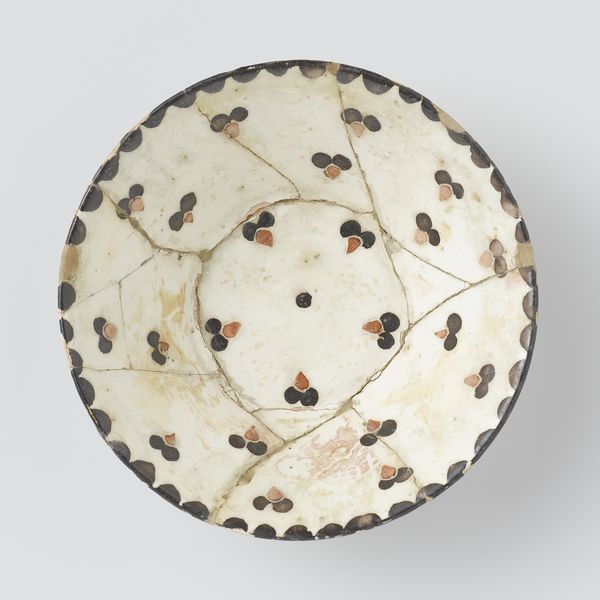
Titel: Kom gedecoreerd met stippen op een witte sliblaag
Standort: Amsterdam
Institution: Rijksmuseum
Schlagwörter: red, white, black, pot, flower, orange, dots, ceramic, dish, plate, border, bowl, glazed, chipped, carrot, cracked